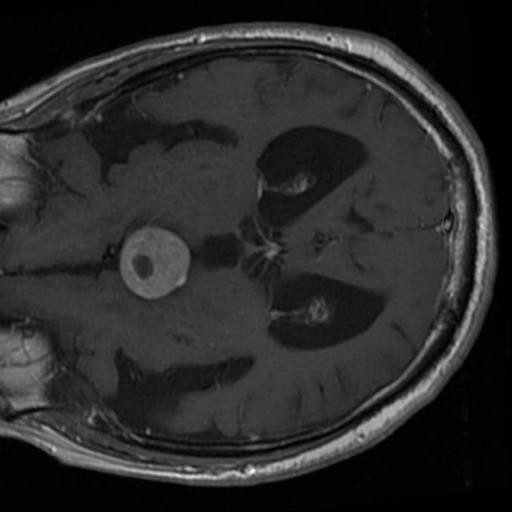
Label: brain_tumor